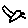
Label: bird